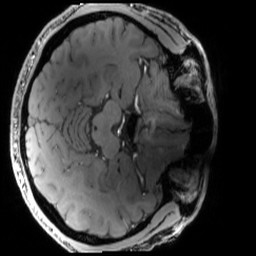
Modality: MP2RAGE
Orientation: axial
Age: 30
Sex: male
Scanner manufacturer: siemens
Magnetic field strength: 6.98 T
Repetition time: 6 s
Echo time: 0.00283 s